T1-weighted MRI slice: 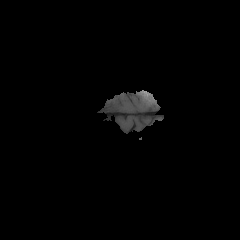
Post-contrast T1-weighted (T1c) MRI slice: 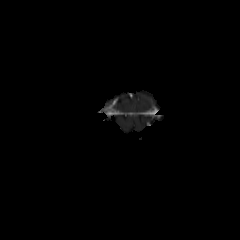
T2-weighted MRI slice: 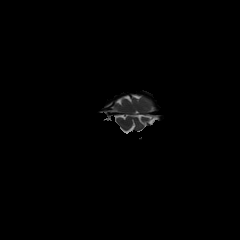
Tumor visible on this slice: no